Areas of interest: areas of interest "Badminton Court"
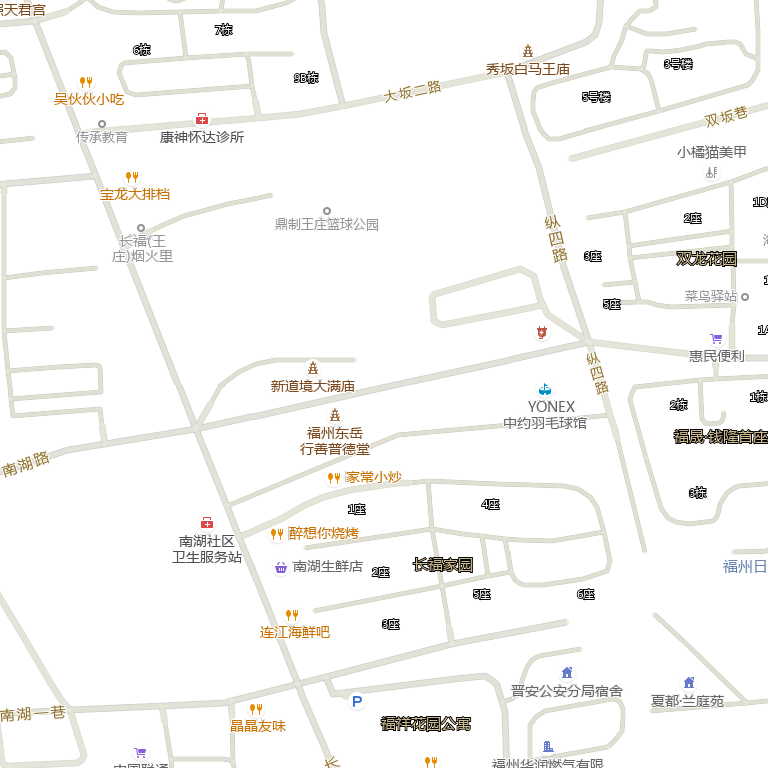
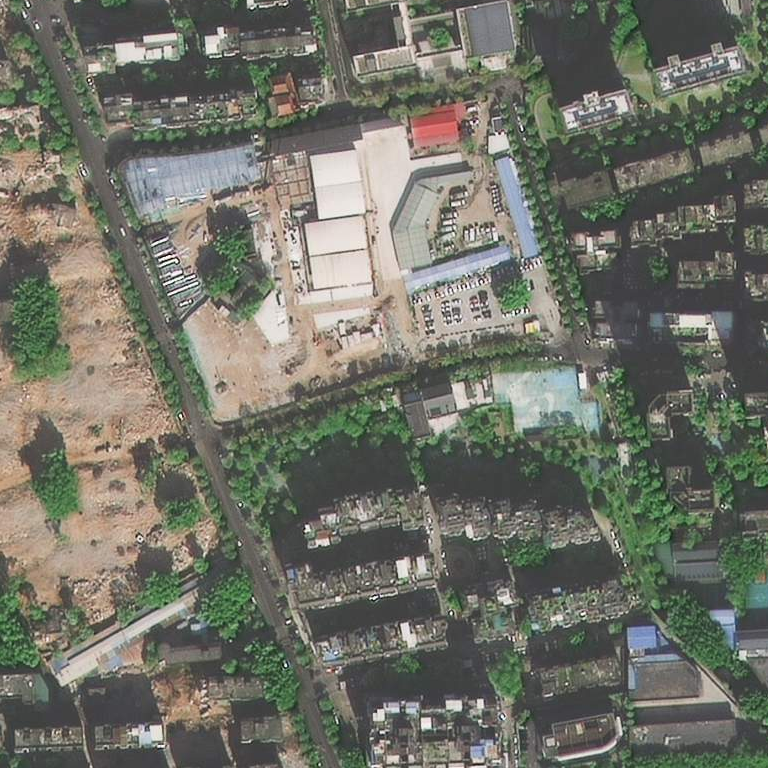